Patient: sex M, age 65
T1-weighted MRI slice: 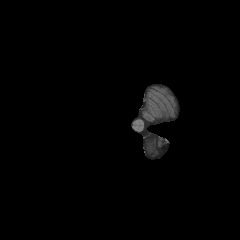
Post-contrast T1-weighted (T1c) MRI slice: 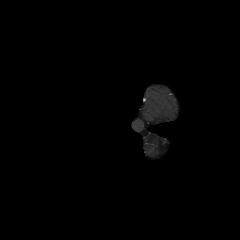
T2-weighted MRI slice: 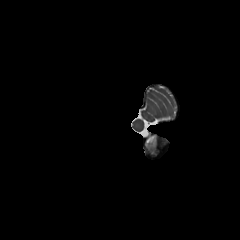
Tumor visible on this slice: no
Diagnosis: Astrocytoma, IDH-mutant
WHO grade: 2